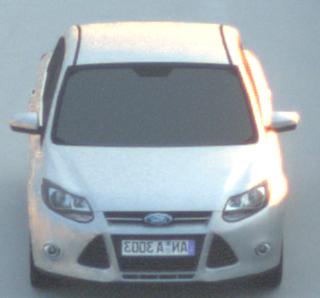
Make: Ford
Model: Focus 1.6 Ti-VCT
Detailed model: Focus (III)
Model produced from: 2011/09
Model produced until: 2014/09
Doors: 5
Color: white
Road condition: dry road
Daytime: sunrise or sunset
Contrast: medium contrast